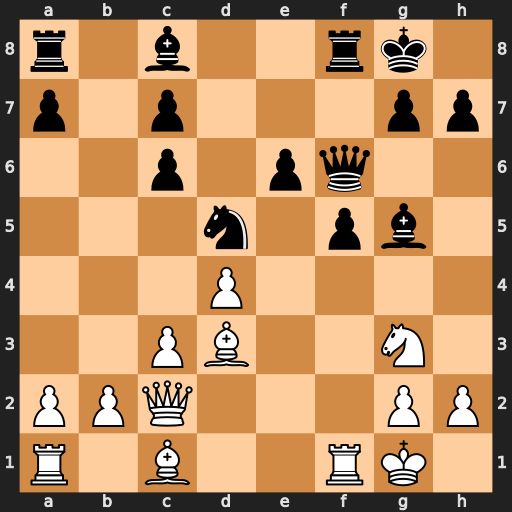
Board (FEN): r1b2rk1/p1p3pp/2p1pq2/3n1pb1/3P4/2PB2N1/PPQ3PP/R1B2RK1
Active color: w
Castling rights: -
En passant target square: -
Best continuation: Ne4 fxe4 Rxf6